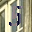
Label: 5